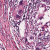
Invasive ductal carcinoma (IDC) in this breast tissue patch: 0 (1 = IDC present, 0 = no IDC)